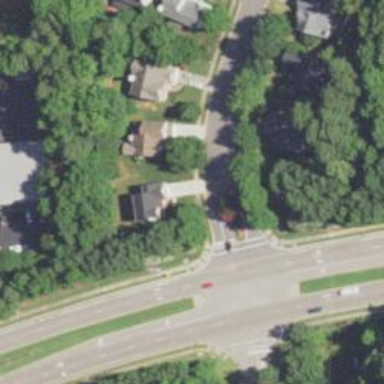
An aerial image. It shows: Asphalt footway with marked crossing.